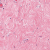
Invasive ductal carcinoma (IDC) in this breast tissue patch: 0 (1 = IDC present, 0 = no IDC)